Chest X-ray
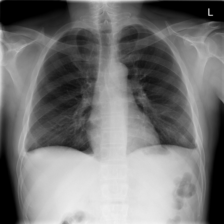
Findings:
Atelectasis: negative
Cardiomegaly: negative
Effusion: negative
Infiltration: negative
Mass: negative
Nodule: negative
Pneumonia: negative
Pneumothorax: negative
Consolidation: negative
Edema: negative
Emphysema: negative
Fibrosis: negative
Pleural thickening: negative
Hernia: negative